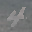
Label: 4